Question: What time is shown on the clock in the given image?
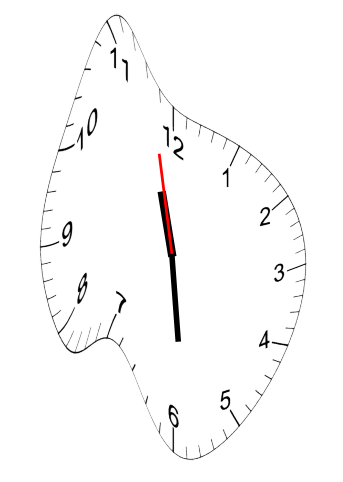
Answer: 11:28:58